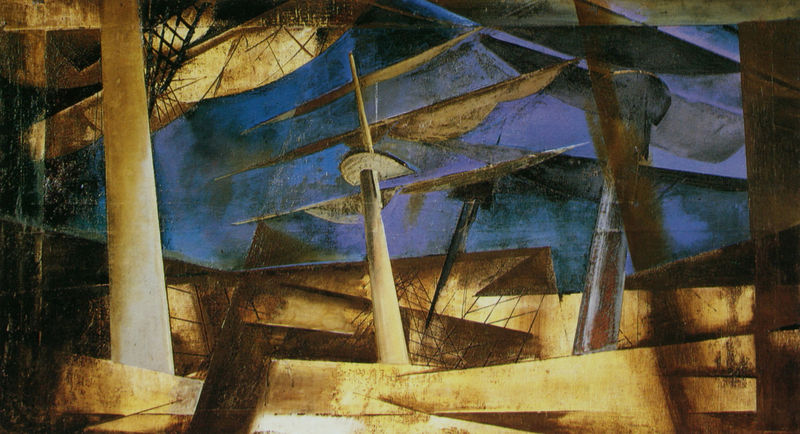
Titel: Das Geisterschiff
Künstler: Wladimir Tatlin
Standort: Moskau
Institution: Bachruschin-Museum
Schlagwörter: baum, blau, gemälde, himmel, meer, wasser, weiß, kubismus, kubistisch, braun, holz, schwarz, säulen, ausblick, wand, spiegelung, boot, boote, turm, schiff, schiffe, segel, mast, moderne, netze, abstrakt, flächen, farbe, formen, linien, masten, seile, tau, korb, laken, striche, abstraktion, takelage, taue, gemalt, linie, seil, geld, form, neu, seefahrt, hochsitz, maste, deck, marine, strickleiter, geometrie, netz, kuben, bord, segelmast, vorsegel, ausguck, feininger, geometrische abstraktion, geisterschiff, marcel, marcel duchamp, bordwand, duchmp, fok, lyonel, lyonel feininger, mordern, strickleitern, takelagen